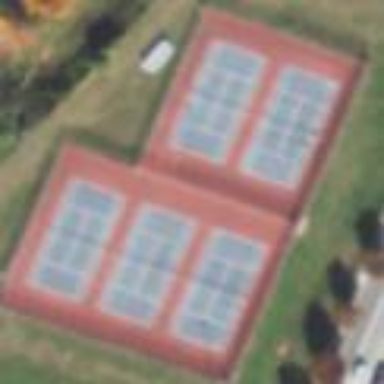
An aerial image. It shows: Tennis court on pitch.